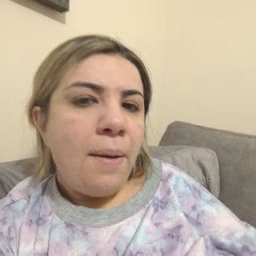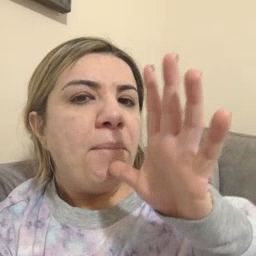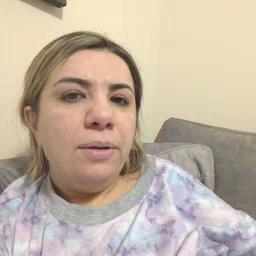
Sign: mom